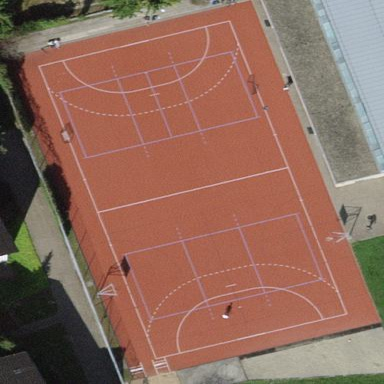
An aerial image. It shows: Multi-sport pitch with tartan surface.